Interaction volume radius: 5 \u00c5
Interaction volume height: 15 \u00c5
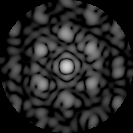
Disorder parameter: 0.4931